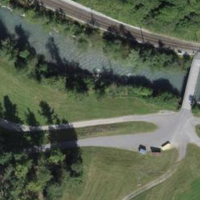
EUNIS habitat code: 43
Species observed at this site:
Euonymus europaeus